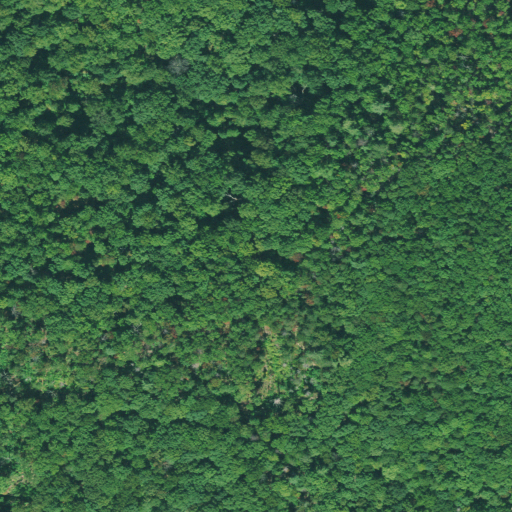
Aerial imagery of gap in South Carolina named High Low Gap containing deciduous forest and mixed forest